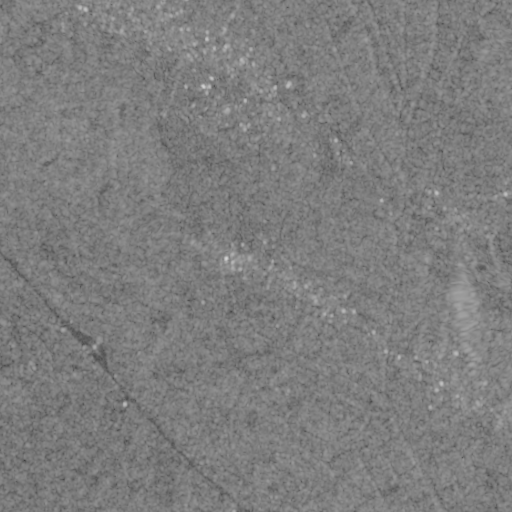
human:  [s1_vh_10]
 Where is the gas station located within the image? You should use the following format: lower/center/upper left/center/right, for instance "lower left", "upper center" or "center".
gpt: The gas station is located in the lower center of the image.
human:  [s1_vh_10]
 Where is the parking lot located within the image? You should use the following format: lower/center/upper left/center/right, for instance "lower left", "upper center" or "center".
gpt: There is no parking lot in the image.

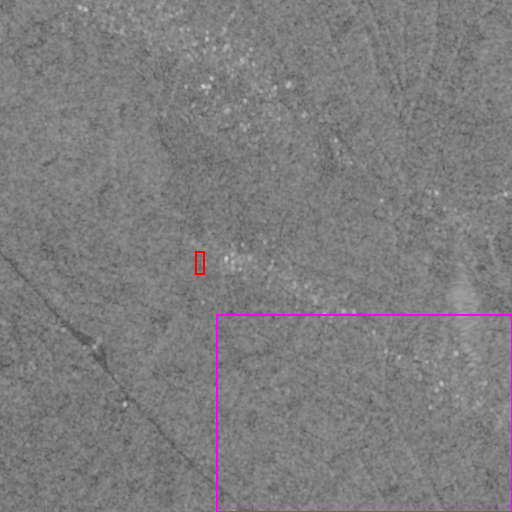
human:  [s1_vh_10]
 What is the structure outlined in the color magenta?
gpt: The structure outlined in magenta is a crop field.
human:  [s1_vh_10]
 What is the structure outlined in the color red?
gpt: The structure outlined in red is a park.
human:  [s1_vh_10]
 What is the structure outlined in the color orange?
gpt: There is no orange outline.